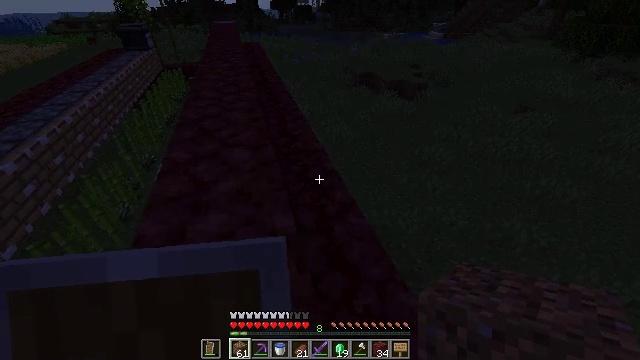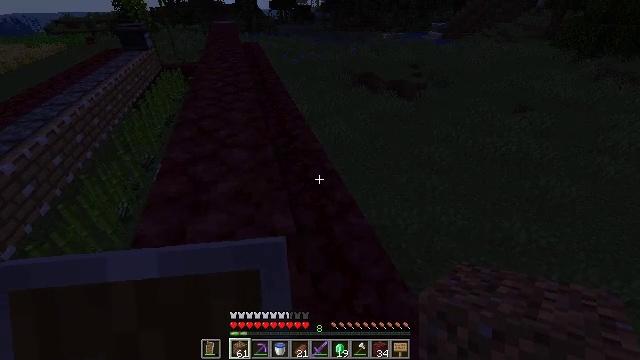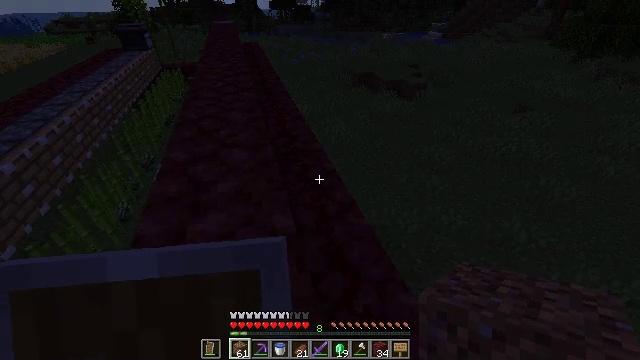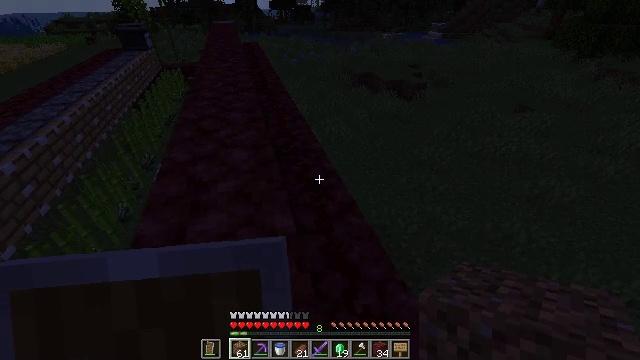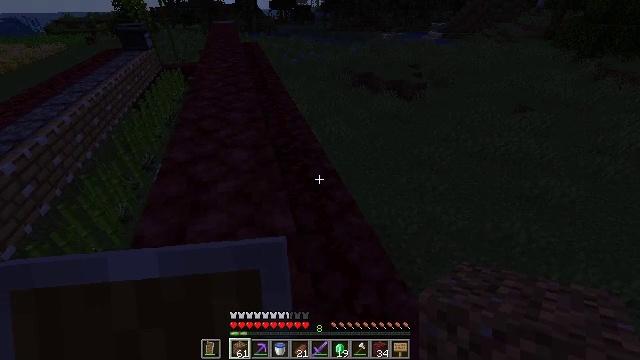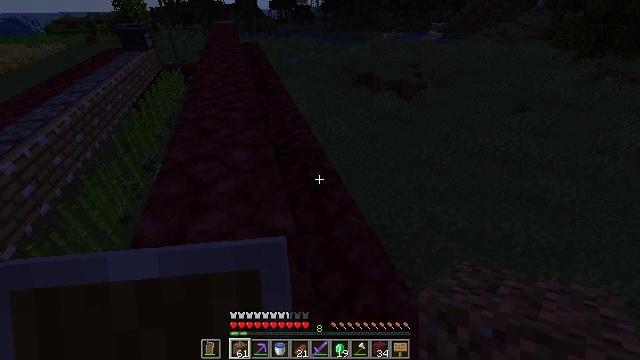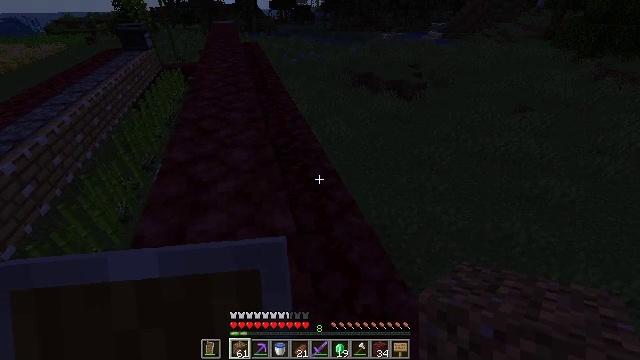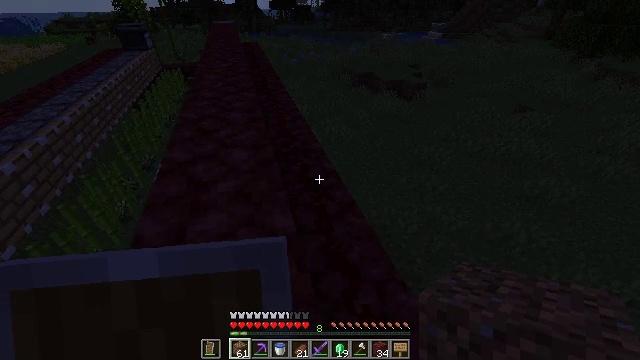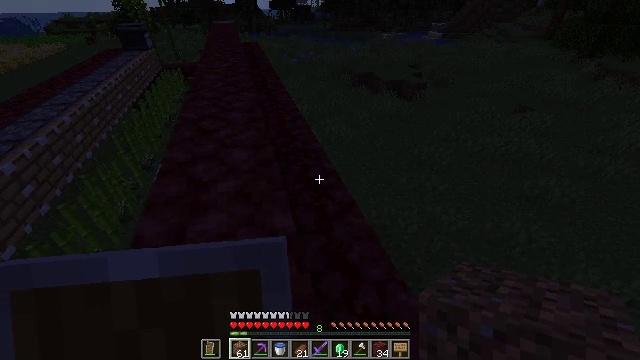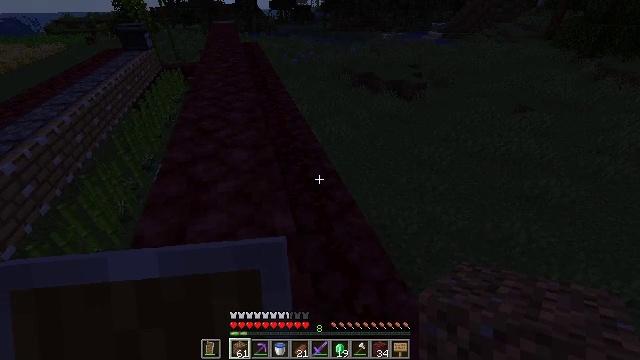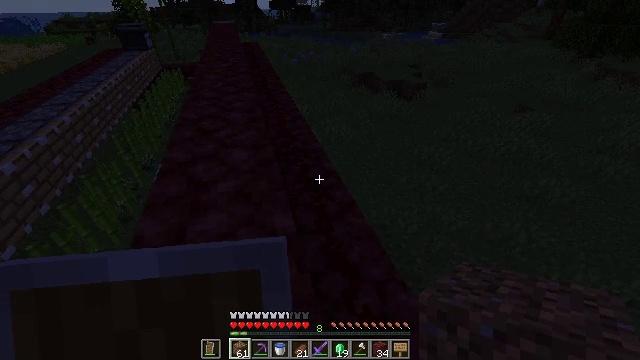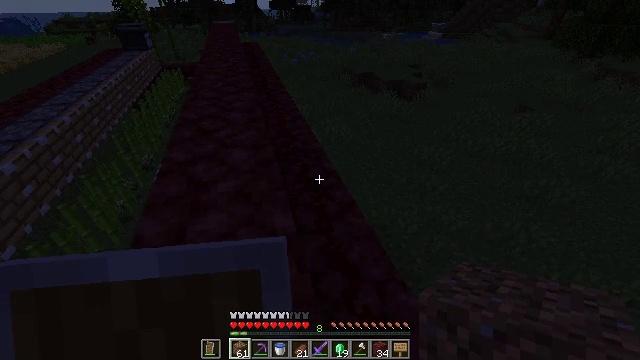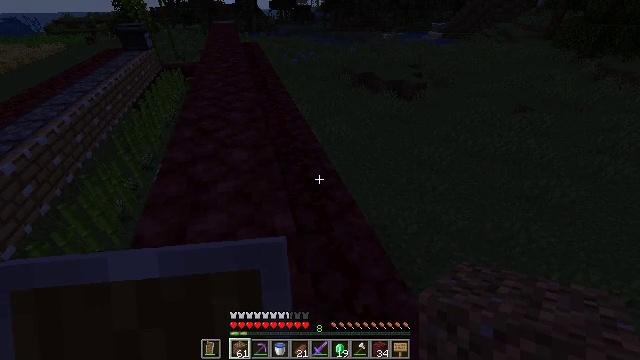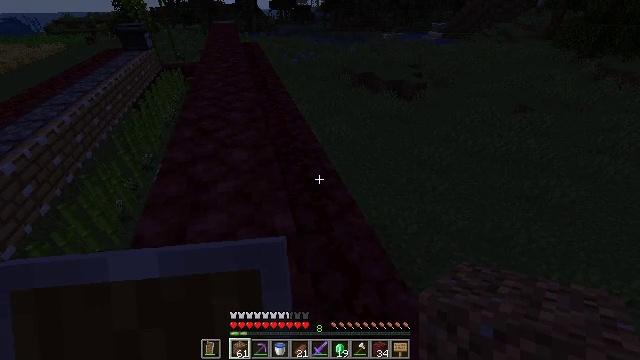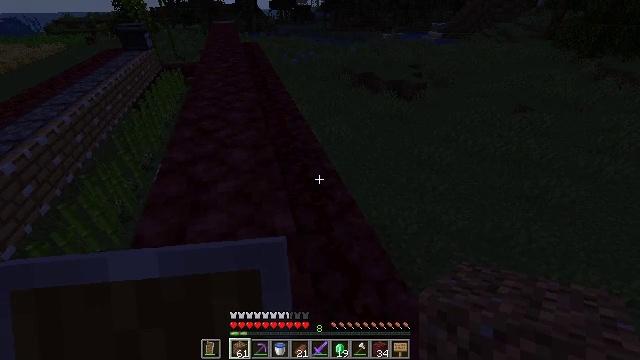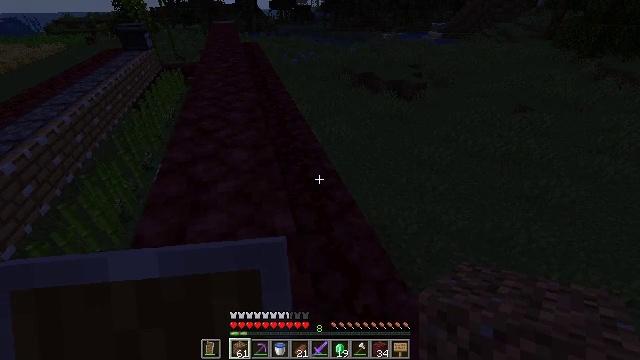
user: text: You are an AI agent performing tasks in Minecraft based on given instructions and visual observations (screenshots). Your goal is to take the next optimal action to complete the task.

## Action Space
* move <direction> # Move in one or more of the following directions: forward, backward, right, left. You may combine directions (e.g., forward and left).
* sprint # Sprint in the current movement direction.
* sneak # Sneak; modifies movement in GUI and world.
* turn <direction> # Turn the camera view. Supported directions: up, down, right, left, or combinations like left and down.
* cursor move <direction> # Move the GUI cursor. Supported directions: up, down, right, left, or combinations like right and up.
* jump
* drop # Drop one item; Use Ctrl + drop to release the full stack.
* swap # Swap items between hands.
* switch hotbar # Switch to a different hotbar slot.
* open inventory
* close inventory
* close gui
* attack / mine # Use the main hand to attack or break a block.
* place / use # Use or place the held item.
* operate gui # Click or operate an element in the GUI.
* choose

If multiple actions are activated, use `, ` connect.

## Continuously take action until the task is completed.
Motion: motion action
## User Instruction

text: Attack bamboo to gather it.
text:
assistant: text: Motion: sneak
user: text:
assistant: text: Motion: sneak
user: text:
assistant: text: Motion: sneak
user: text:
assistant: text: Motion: sneak
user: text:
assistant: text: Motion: sneak
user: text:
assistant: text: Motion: sneak
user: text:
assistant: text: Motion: sneak
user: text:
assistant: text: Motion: sneak
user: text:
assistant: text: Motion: sneak
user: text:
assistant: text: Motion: sneak
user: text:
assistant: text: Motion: sneak
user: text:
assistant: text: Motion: sneak
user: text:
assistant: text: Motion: sneak
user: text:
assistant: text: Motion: sneak
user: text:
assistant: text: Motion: sneak
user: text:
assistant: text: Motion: sneak
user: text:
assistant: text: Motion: sneak
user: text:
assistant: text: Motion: sneak
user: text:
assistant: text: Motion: sneak
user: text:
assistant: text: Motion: sneak
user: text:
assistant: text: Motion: no_op
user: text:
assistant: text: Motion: no_op
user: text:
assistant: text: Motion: no_op
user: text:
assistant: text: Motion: no_op
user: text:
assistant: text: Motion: no_op
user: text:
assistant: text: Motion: no_op
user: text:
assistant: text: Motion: no_op
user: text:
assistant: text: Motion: no_op
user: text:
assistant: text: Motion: no_op
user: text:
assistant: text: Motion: turn left